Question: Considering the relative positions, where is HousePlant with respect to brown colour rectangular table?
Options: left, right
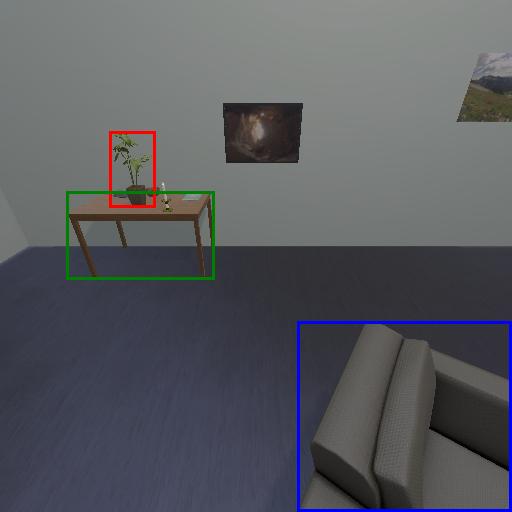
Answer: left